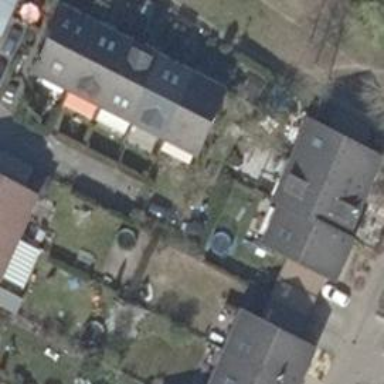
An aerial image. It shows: Terrace-style building with gabled roof.